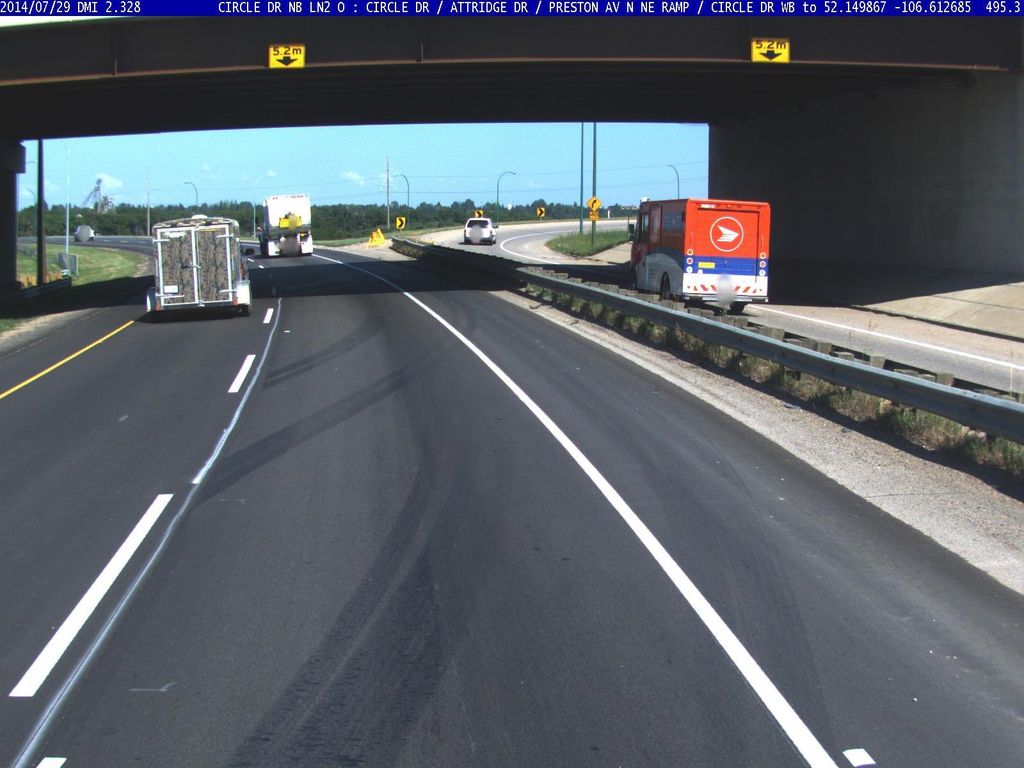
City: saskatoon